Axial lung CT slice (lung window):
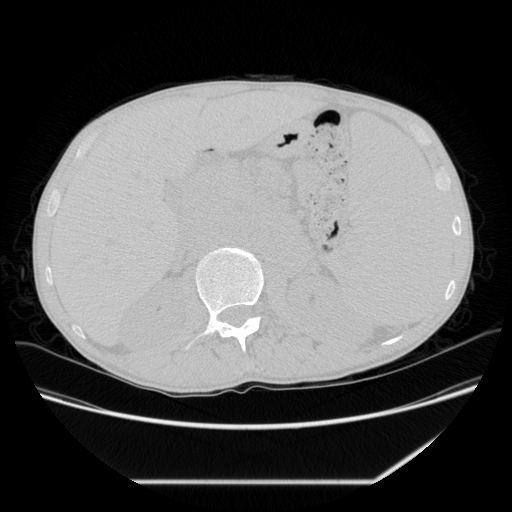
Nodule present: no